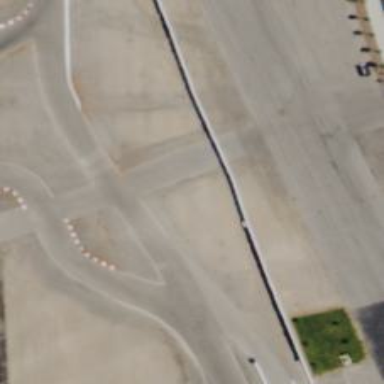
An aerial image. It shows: Motor sport raceway.